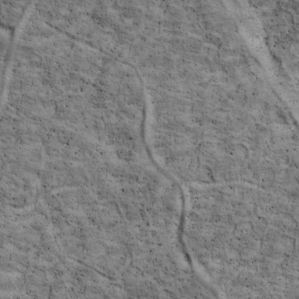
Label: non_frost